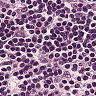
Metastatic tissue present: no